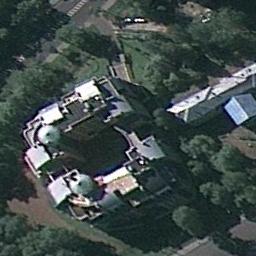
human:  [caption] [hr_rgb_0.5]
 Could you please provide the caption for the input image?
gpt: This is a church with a circle in the middle and a rectangle around it .

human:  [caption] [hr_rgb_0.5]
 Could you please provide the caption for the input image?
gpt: A church with a brown roof with several turquoise towers on the roof and many trees around the church .

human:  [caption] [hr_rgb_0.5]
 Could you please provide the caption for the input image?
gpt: There is a church on the grass next to some trees .

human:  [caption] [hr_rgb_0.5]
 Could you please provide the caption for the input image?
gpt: The ring church with two circular pointed towers is surrounded by some trees .

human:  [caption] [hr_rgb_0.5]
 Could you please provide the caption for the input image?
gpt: A church constructed on a circular structure is surrounded by many trees .